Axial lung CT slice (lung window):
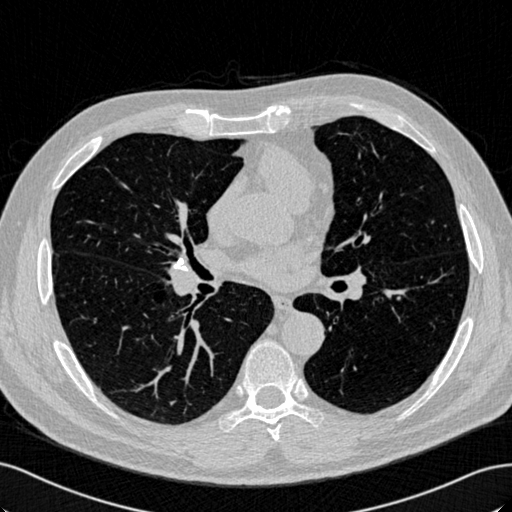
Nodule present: no